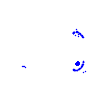
Particle: electron